八年级 · 度量几何学
如图, 在 $\triangle A B C$ 中, $A B=A C, D E$ 是 $A B$ 的垂直平分线, $\triangle B C E$ 的周长为 $16, B C=7$, 则 $A B$ 的长为

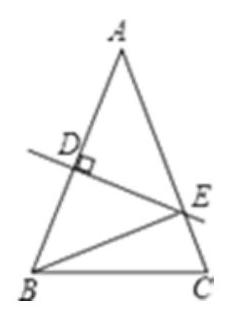
答案: 9